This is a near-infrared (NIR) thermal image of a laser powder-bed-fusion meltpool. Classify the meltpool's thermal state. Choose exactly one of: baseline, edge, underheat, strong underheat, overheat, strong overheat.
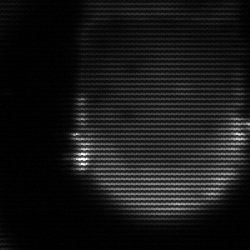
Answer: edge